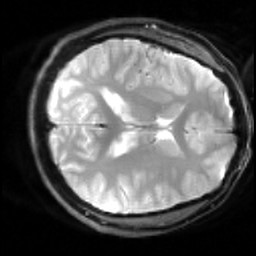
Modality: inplaneT2
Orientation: axial
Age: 20
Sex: male
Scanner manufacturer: siemens
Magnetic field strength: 3 T
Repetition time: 5 s
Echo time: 0.034 s